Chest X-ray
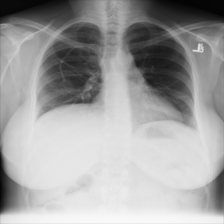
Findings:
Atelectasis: negative
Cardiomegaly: negative
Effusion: negative
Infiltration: negative
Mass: negative
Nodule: negative
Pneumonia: negative
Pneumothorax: negative
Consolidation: negative
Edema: negative
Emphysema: negative
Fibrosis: negative
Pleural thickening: negative
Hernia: negative